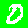
Digit: 0